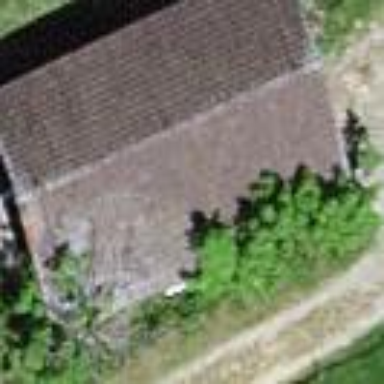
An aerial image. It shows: Stable building.